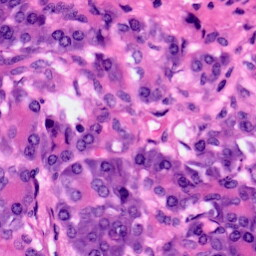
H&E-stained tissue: Pancreatic